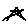
Label: star